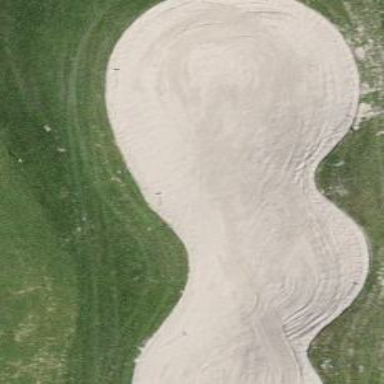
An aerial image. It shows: Bunker on golf course.